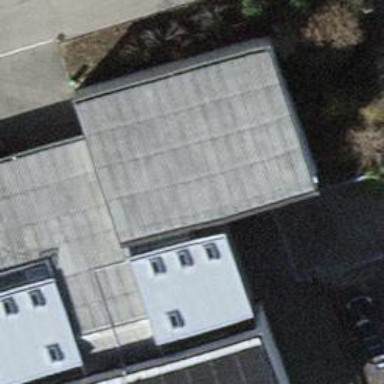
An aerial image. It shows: The building has flat roof colored in silver.